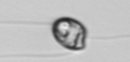
Label: flagellate_morphotype1